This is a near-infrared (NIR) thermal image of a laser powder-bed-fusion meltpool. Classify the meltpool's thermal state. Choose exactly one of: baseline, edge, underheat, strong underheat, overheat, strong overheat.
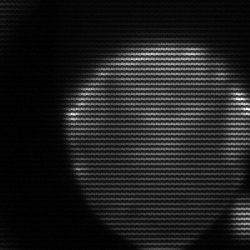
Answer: edge